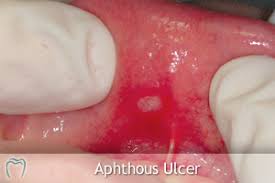
Condition: Mouth Ulcer